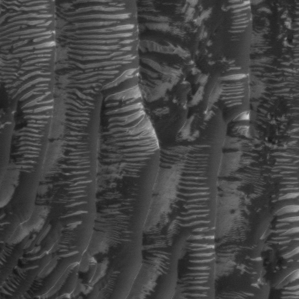
Label: frost